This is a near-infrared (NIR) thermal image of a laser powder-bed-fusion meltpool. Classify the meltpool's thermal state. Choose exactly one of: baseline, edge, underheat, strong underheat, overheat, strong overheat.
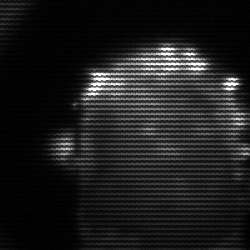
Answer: baseline